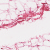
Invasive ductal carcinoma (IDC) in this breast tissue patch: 0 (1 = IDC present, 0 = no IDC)